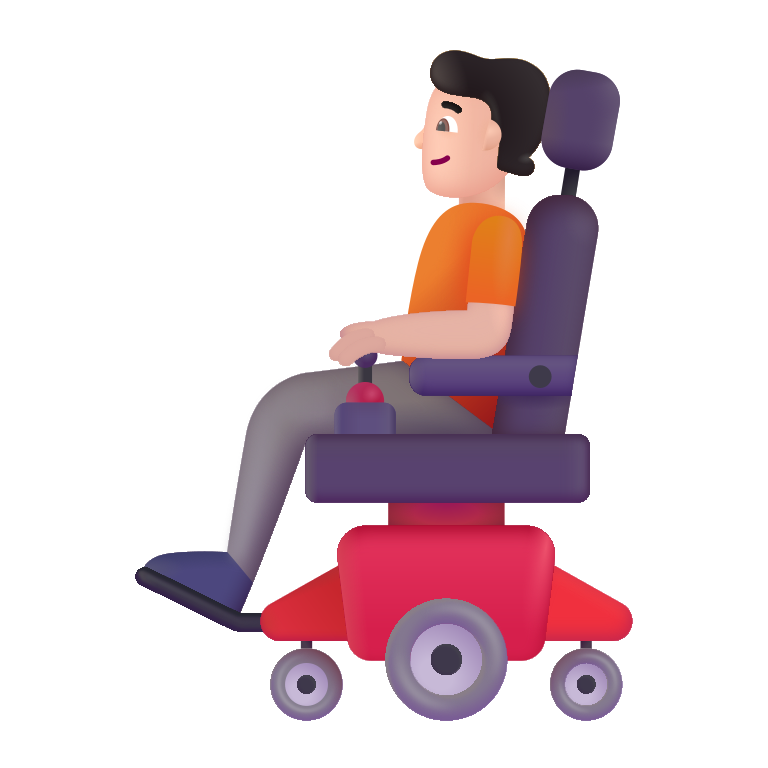
person in motorized wheelchair color light